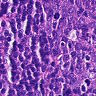
Metastatic tissue present: no